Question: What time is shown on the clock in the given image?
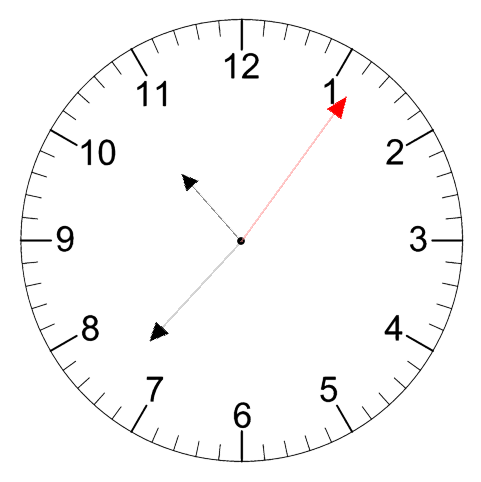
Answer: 10:37:06